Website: walmart
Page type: payment
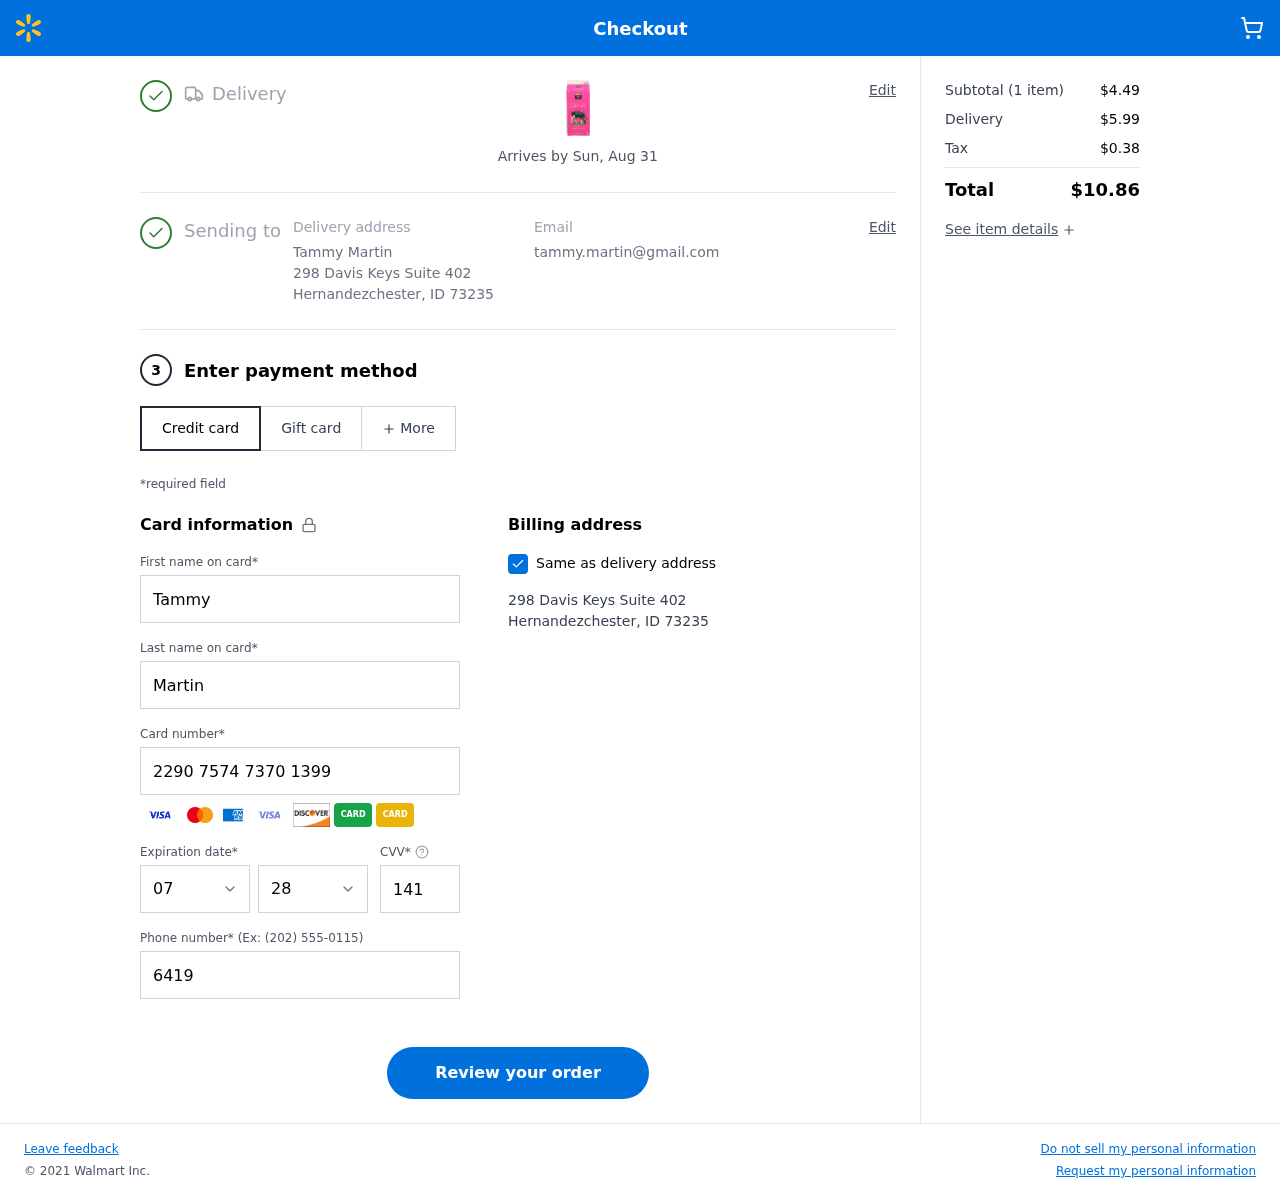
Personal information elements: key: PII_CARD_CVV
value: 141
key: PII_CARD_EXPIRY_MONTH
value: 07
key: PII_CARD_EXPIRY_YEAR
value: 28
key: PII_CARD_NUMBER
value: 2290 7574 7370 1399
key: PII_CITY
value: Hernandezchester
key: PII_EMAIL
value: tammy.martin@gmail.com
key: PII_FIRSTNAME
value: Tammy
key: PII_FULLNAME
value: Tammy Martin
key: PII_LASTNAME
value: Martin
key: PII_PHONE
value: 6419822414
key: PII_POSTCODE
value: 73235
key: PII_STATE_ABBR
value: ID
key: PII_STREET
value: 298 Davis Keys Suite 402
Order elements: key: ORDER_DELIVERY_DATE
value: Arrives by Sun, Aug 31
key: ORDER_NUM_ITEMS
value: (1 item)
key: ORDER_SUBTOTAL
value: $4.49
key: ORDER_SHIPPING_COST
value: $5.99
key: ORDER_TAX
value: $0.38
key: ORDER_TOTAL
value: $10.86